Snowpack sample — Buffalo Mountain, Silverthorne, Colorado, USA (2/22/26, 2:02 PM MST)
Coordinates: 39.622, -106.113
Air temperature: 33 °F
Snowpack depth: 63 cm
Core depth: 20 cm
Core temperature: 24.8 °F
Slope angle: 11°, slope face: 116°
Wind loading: low
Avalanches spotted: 0
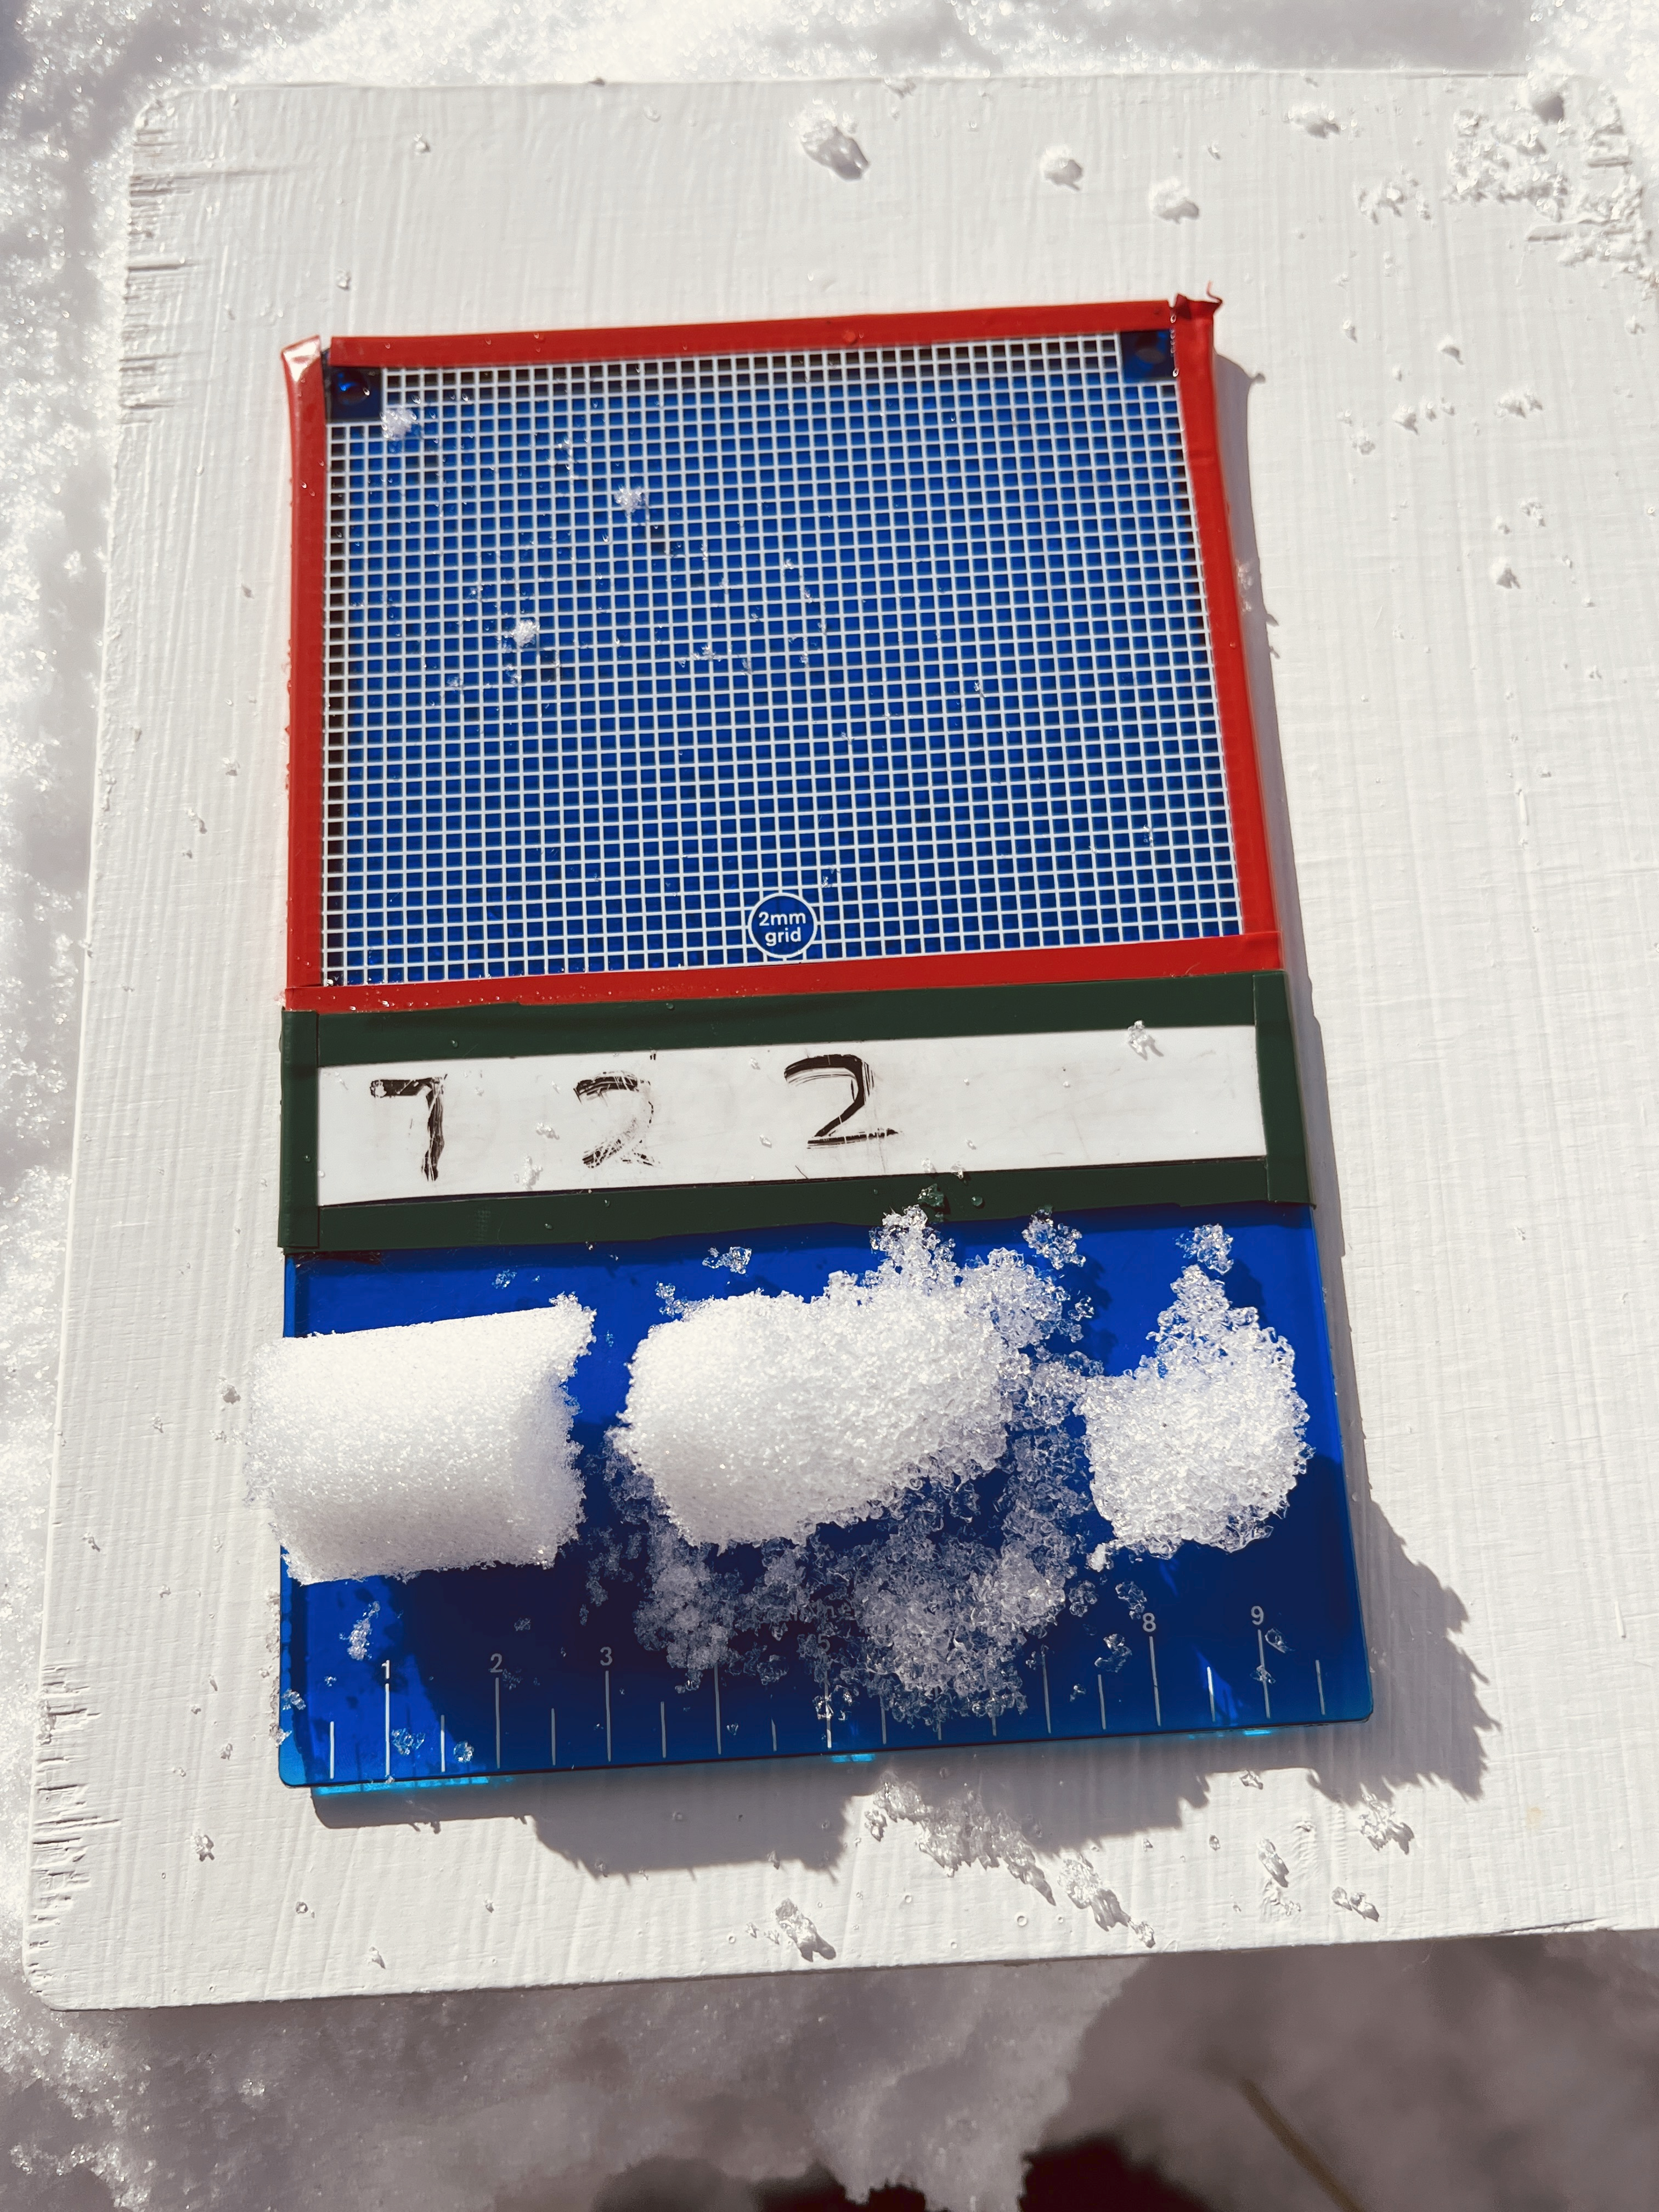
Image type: crystal_card
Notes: In a firebreak similar to site 1, minimal wind loading with no spotted avalanches (not many faces in view though)